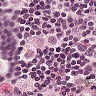
Metastatic tissue present: yes